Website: apple
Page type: billing-address
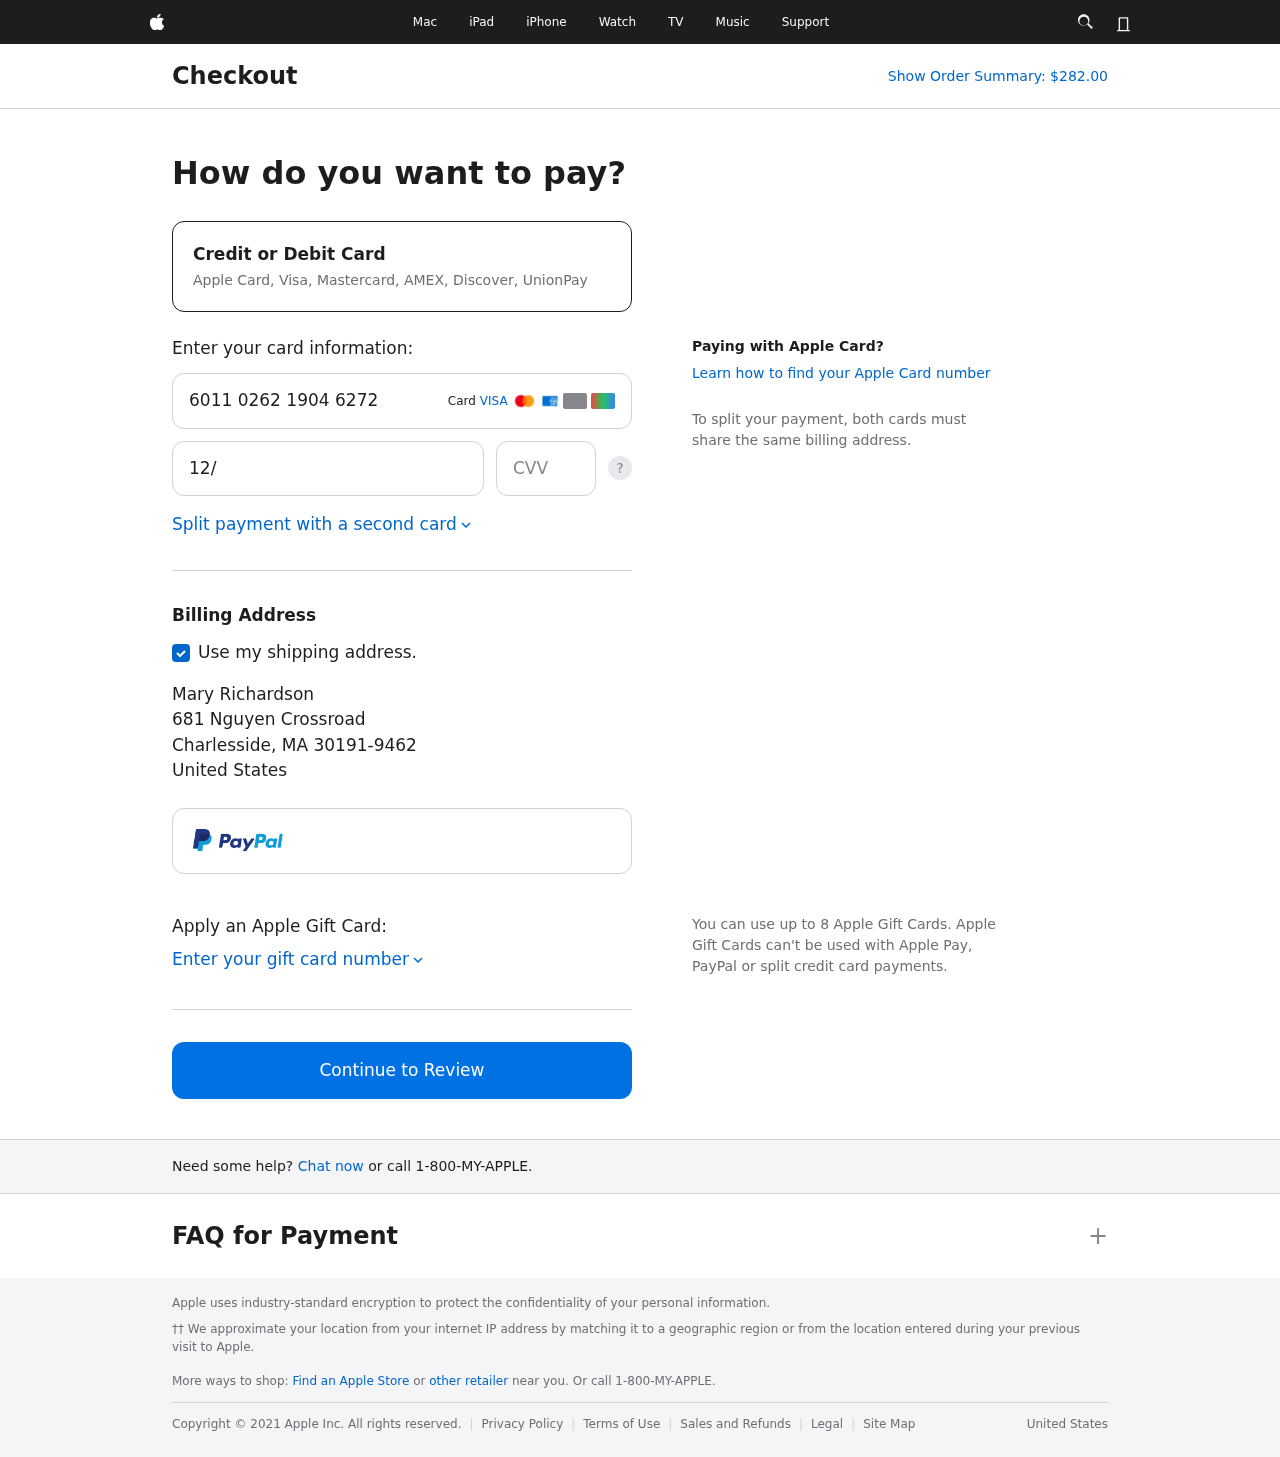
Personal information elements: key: PII_CARD_CVV
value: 366
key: PII_CARD_EXPIRY
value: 12/30
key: PII_CARD_NUMBER
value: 6011 0262 1904 6272
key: PII_CITY
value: Charlesside
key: PII_COUNTRY
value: United States
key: PII_FULLNAME
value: Mary Richardson
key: PII_POSTCODE_FULL
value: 30191-9462
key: PII_STATE_ABBR
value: MA
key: PII_STREET
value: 681 Nguyen Crossroad
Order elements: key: ORDER_TOTAL
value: Show Order Summary: $282.00